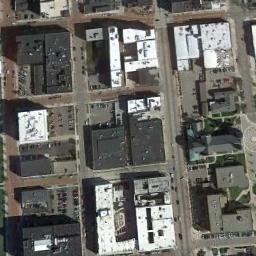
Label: commercial_area